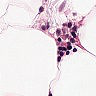
Metastatic tissue present: no